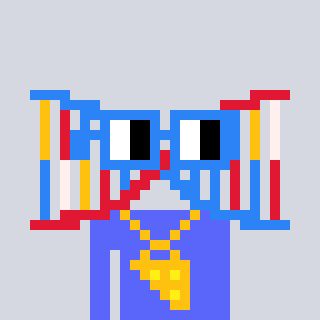
a pixel art character with square blue glasses, a dna-shaped head and a purple-colored body on a cool background